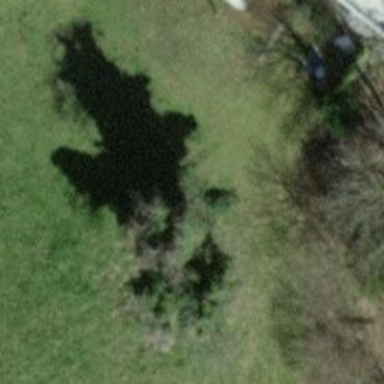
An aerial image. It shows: Single tag "natural: tree."